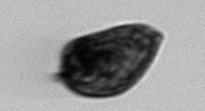
Label: Prorocentrum_micans